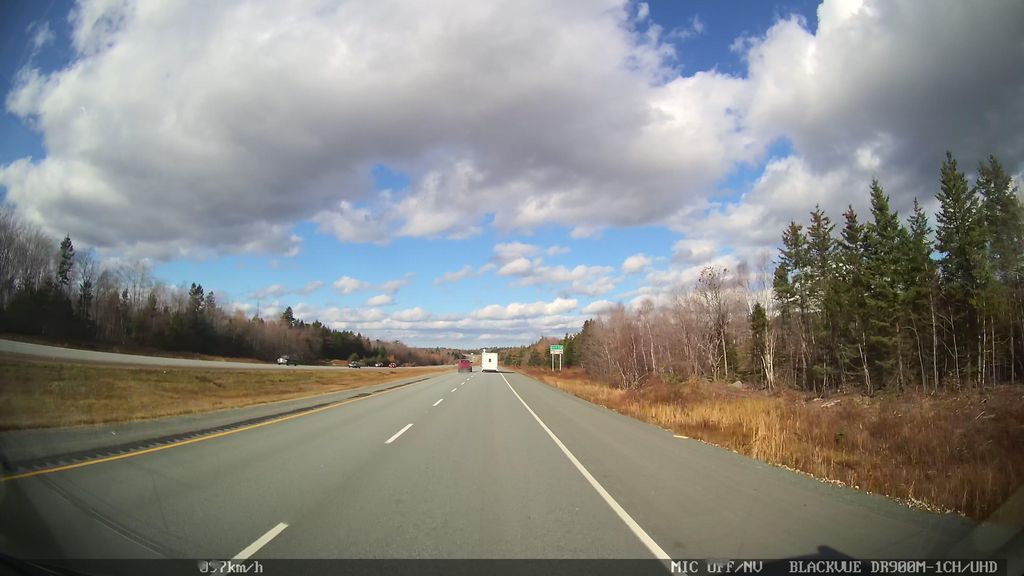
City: halifax